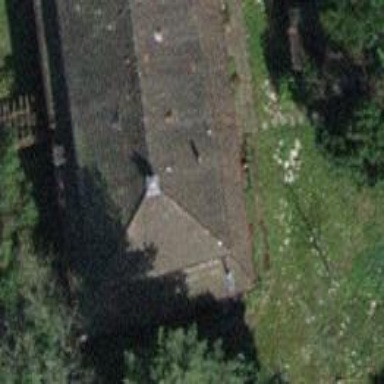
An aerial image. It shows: Building with hipped roof.